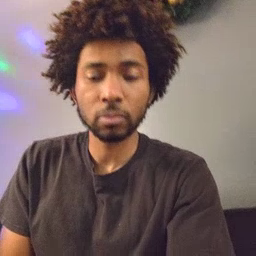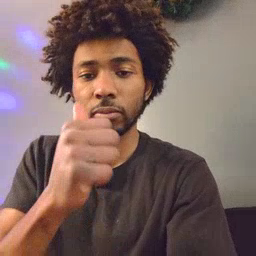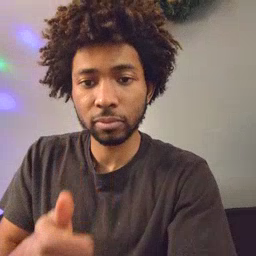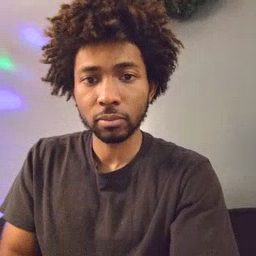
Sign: every